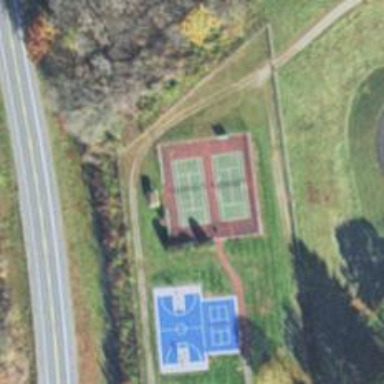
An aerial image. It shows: Tennis court on pitch designated for leisure land.